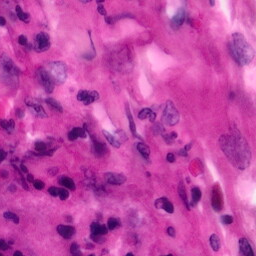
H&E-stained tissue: Pancreatic